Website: ulta-beauty
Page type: address-validator
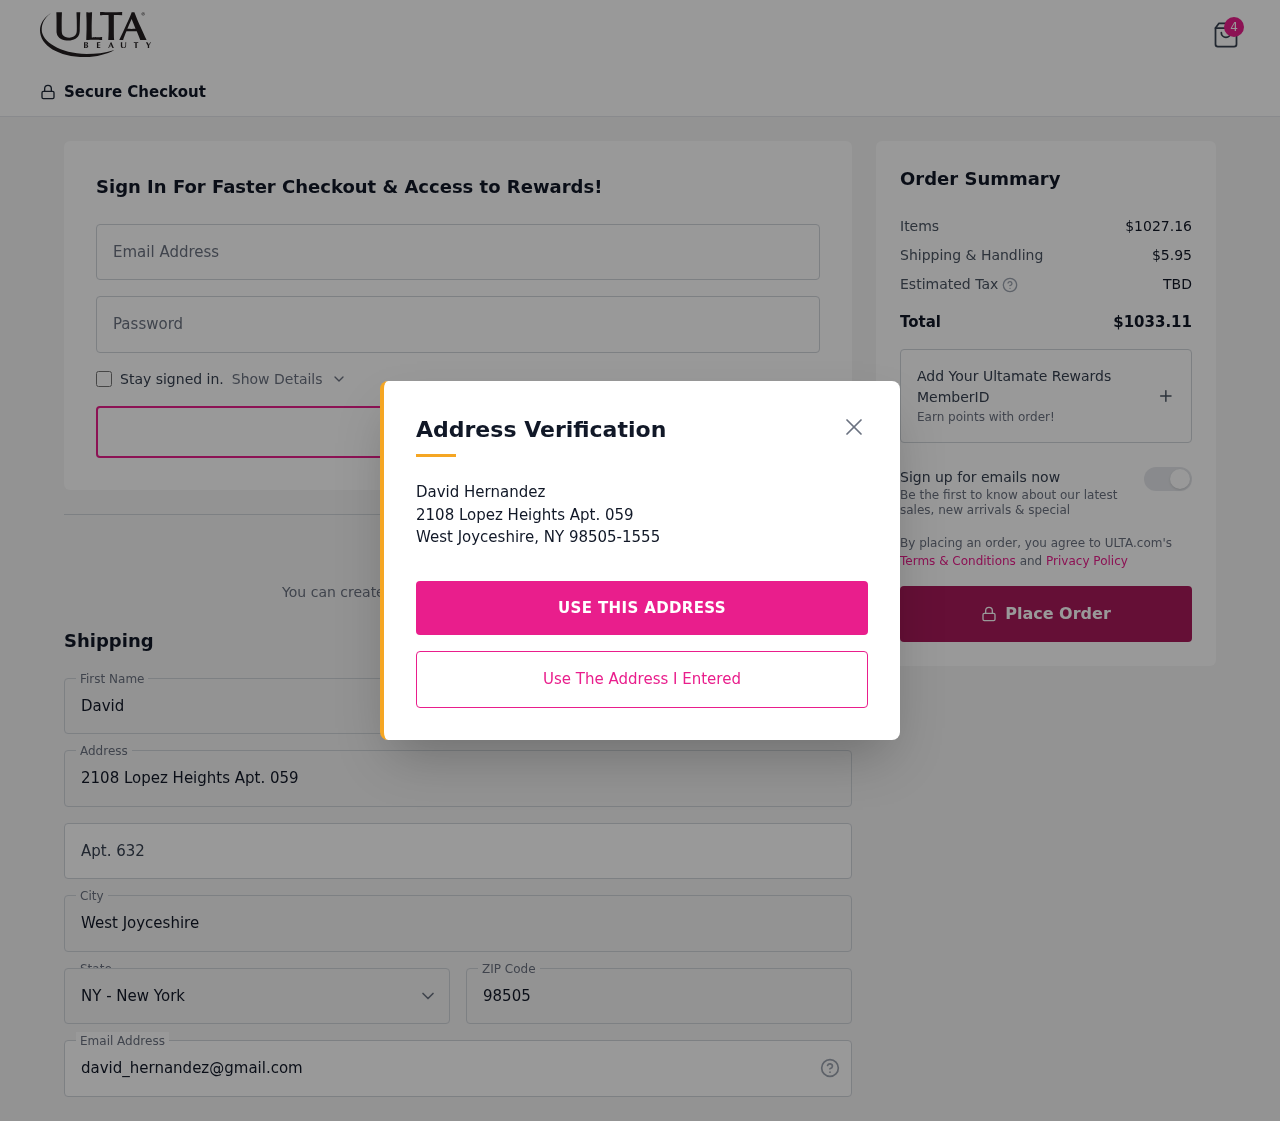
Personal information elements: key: PII_CITY
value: West Joyceshire
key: PII_EMAIL
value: david_hernandez@gmail.com
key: PII_FIRSTNAME
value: David
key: PII_LASTNAME
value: Hernandez
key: PII_POSTCODE
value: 98505
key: PII_STATE_ABBR
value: NY
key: PII_STREET
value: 2108 Lopez Heights Apt. 059
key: PII_STREET2
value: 2108 Lopez Heights Apt. 059
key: PII_STREET2
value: Apt. 632
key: PII_FULLNAME2
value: David Hernandez
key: PII_CITY2
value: West Joyceshire
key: PII_STATE_ABBR2
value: NY
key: PII_POSTCODE_FULL
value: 98505
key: PII_POSTCODE_EXT
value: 1555
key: PII_POSTCODE_NUMERIC
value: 98505
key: PII_POSTCODE_EXT_NUMERIC
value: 1555
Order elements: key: ORDER_NUM_ITEMS
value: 4
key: ORDER_SUBTOTAL
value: $1027.16
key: ORDER_SHIPPING_COST
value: $5.95
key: ORDER_TOTAL
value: $1033.11